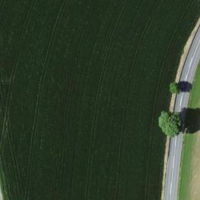
EUNIS habitat code: 52
Species observed at this site:
Buteo buteo